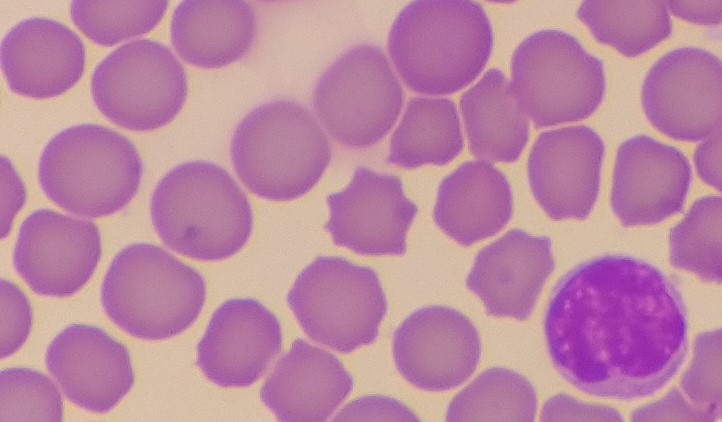
White blood cell type: Lymphocyte